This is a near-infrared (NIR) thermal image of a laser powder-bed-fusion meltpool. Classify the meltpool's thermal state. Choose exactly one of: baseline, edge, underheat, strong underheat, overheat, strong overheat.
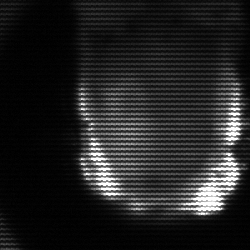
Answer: baseline